Field crop: maize
Growth stage: 1
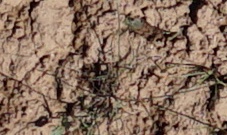
Species: lolium